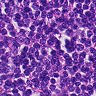
Metastatic tissue present: no